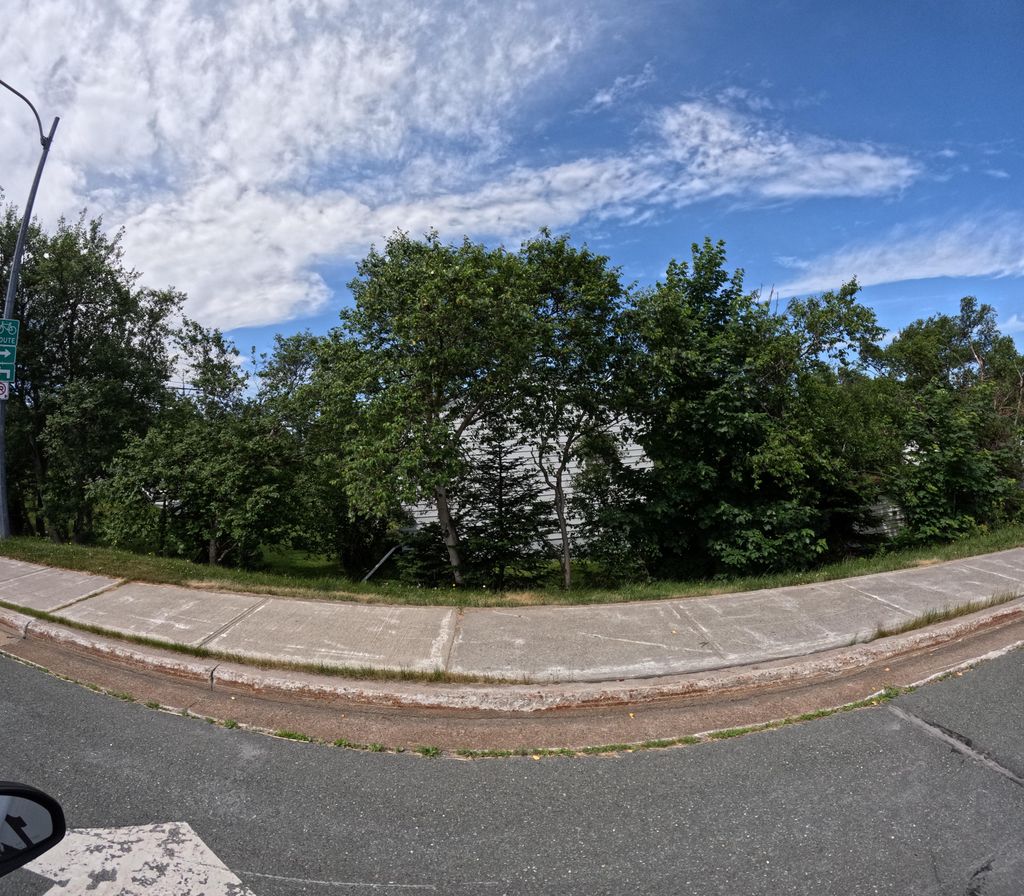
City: st_johns